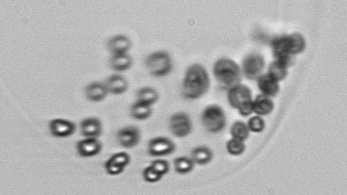
Label: Phaeocystis